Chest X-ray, PA view. Patient: 45 years old, sex F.
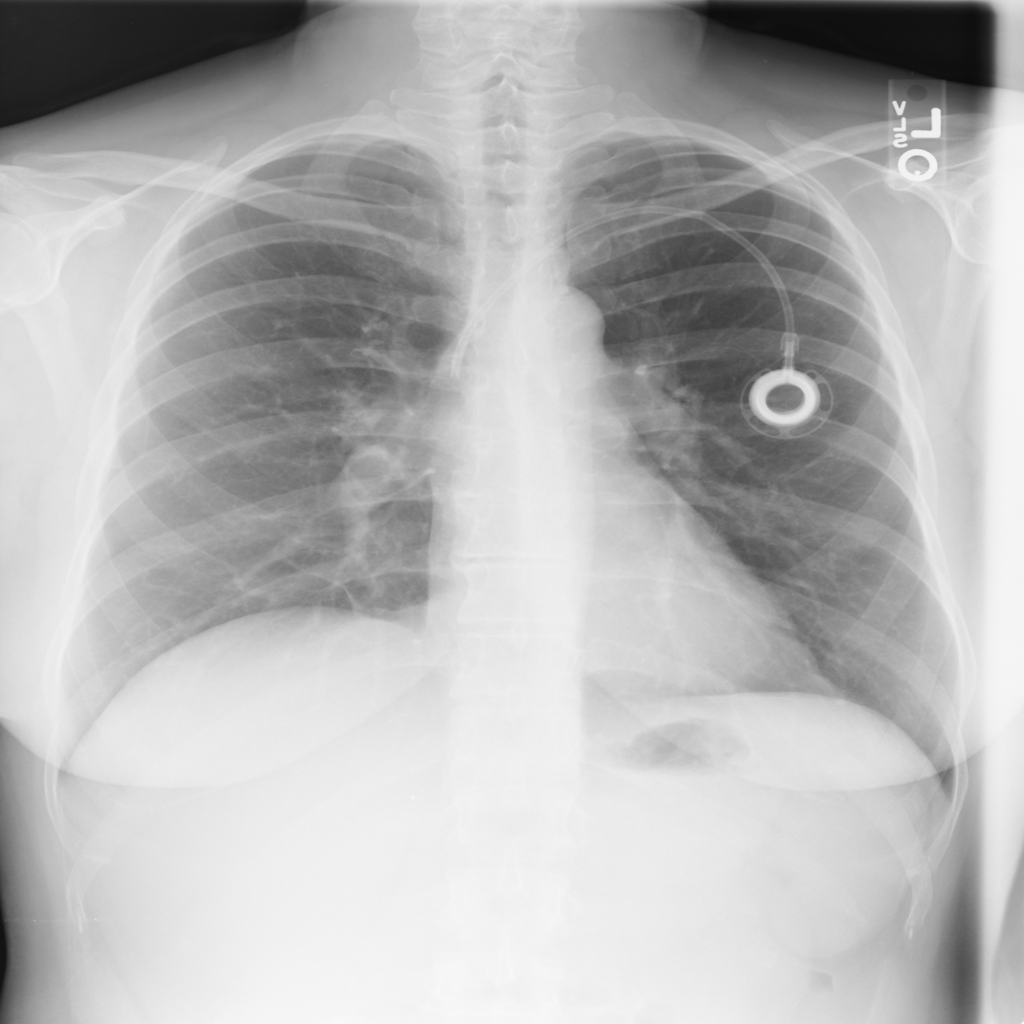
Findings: No Finding